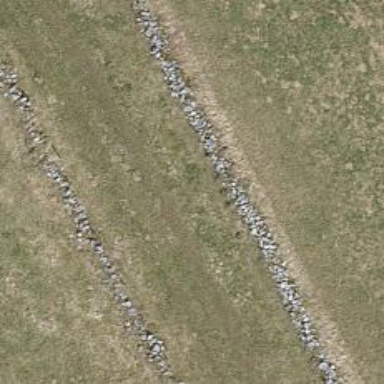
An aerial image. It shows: Wall barrier.